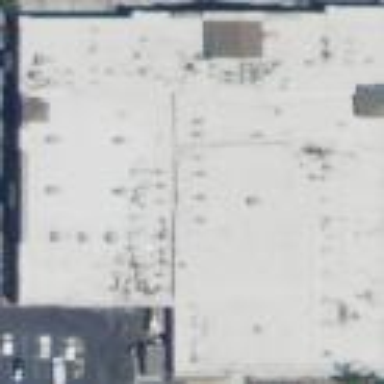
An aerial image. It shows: Retail building.